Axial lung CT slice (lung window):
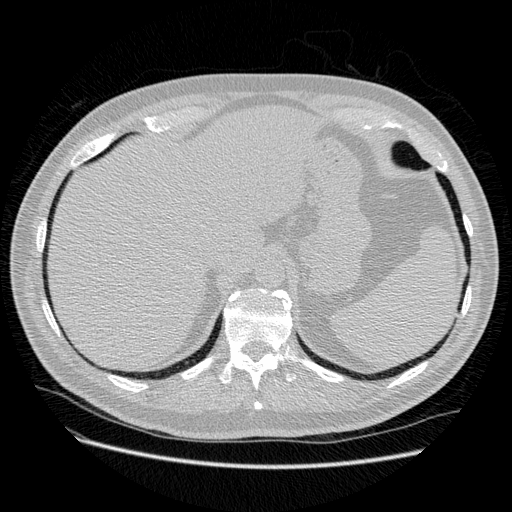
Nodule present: no